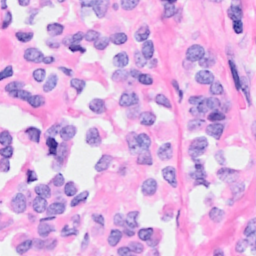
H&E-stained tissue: Breast